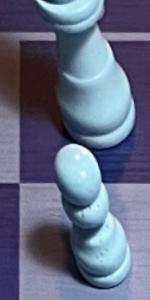
Label: Pawn_White